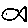
Label: fish